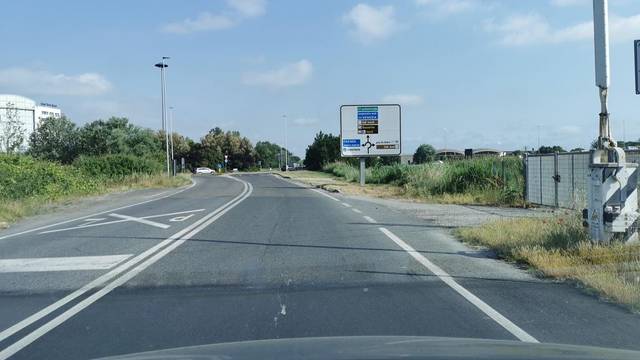
Region: Italy
Coordinates: 44.434, 12.213